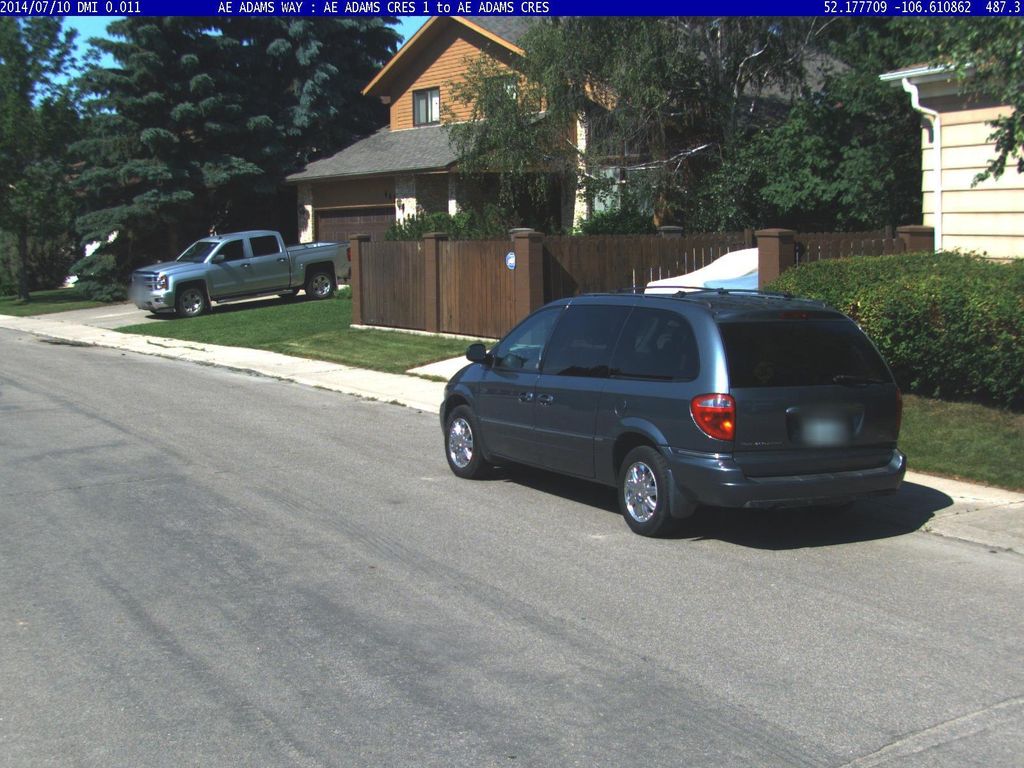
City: saskatoon